Field crop: maize
Growth stage: 2
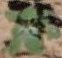
Species: chenopodium